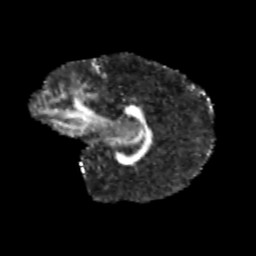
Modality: FA
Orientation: sagittal
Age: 10
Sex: female
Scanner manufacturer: siemens
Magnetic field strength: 3 T
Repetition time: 3.8 s
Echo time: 0.07 s